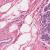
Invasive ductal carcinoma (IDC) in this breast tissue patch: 0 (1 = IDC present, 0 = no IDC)